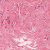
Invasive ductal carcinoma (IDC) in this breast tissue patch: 0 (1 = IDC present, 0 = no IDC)